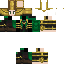
A female human skin with dark skin, wearing brown long hair dressed in a gold suit and brown pants, featuring a closed mouth.